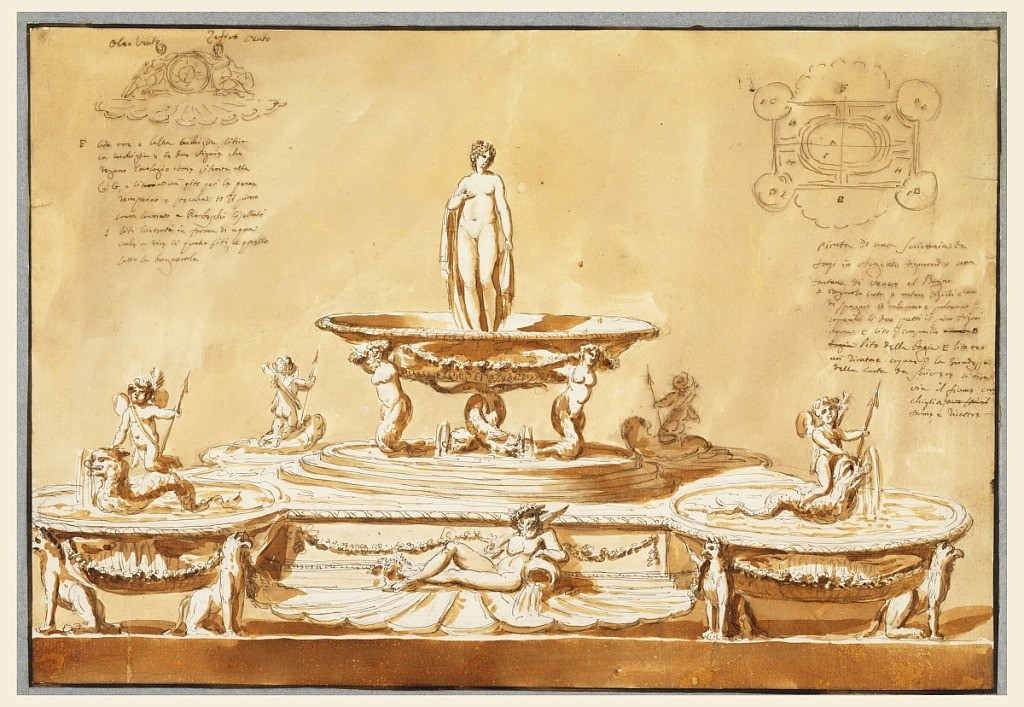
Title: Inkstand
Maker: Giuseppe Barberi, Italian, 1746–1809
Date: ca. 1810
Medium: Pen and brown ink, brush and brown wash, graphite on off-white laid paper
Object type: Drawing
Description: Intended to be executed in silver.  Shown from above. The plan is in the upper right corner.  The scheme is that of a fountain with an oblong basin with circular, obliquely disposed bowls at the corners.  Three sitting griffins support each of the three bowls which the support the fountain.  In front of the straight central parts are a stream god lying upon a shell, at the back two wind gods sitting upon a shell and supporting a dial which stands between them.  A sketch above, at left, shows this motif.  Written above the figure, at left: "oleo cento"; at right: "Zefiro vento" "15" is written in ink, in the upper right corner of the frame, in opposite direction.  In each bowl is a cupid, upon a dolphin, from which water pours.  In the center is an ovoid base formed by three steps.  Above it four winged and armless mermaids.  Two dolphins with tails carry a bowl in which "venus" stands.  Below is a dark vase stripe.  The background is colored. Letters are written in the plan.  The captions begin below it:
"Pianta di una scrivania da/farsi in Argento figurando una Fontana di cenere al Bagno."A" [both halves of the back of the lower basin] Bagnvola rota p[er] metere sigilli e cera/di Spagna "B" [the bowls at the front] piano figura/agva "C"[the bowl at the back, at left] sito per campanello 'the next word had been struc hout] "D" [the bowl at the back at right] ["bugia" had been struck out] Sito della bugia. "E" [in the shell at the front] sito o[ve]e/ untiratore capaco p[er] la grandezza/della carta da scrivere si tira/ via il fiume conchiglia [struck out: "ove sta il"]fiore e tiratore." Above, at left: below the sketch is written: "F" [in the shell at the back] sito ove la labra conchiglia litica/ la cochiglia e le due Figure che/regano lorologio e sticchia. "H"[both halves of the front of the lower basin] Il piano/sarra lavorato a Raeschi cisellati/ [ in the upper basin] siti lavorati in forma di acqua/vale a dire li quatro Siti e quello/sotto la bagnarola." "15" is written in ink, in the upper right corner of the frame, in opposite directions.